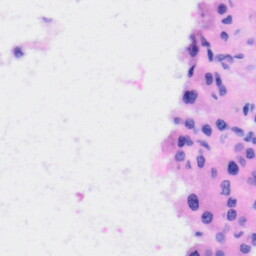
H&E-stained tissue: Liver